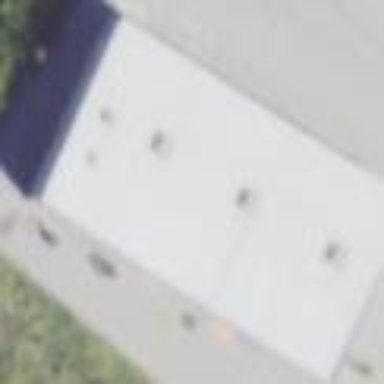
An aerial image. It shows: Building that houses trampoline park.